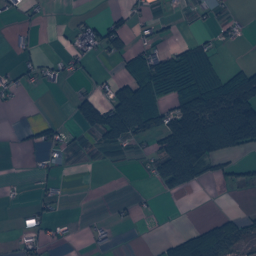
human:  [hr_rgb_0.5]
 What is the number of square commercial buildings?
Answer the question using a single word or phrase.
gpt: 0

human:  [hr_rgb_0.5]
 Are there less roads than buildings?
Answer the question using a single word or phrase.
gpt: yes

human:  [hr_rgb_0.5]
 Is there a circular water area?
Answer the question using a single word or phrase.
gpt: yes

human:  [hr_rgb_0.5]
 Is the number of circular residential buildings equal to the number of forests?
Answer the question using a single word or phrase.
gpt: no

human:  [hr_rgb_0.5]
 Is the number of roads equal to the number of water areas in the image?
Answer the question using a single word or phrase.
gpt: no

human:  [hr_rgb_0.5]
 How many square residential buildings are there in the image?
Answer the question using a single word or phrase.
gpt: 1

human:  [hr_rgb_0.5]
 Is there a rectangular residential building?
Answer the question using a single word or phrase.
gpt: yes

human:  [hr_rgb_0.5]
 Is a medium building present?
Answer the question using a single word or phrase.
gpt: yes

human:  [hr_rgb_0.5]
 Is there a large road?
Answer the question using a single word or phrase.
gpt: no

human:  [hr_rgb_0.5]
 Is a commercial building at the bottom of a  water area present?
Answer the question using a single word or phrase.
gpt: yes

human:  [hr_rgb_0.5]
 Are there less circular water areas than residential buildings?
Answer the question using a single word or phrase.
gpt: yes

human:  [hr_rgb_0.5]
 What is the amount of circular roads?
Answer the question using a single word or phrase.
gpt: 0

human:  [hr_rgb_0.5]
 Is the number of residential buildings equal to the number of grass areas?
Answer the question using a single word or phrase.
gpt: no

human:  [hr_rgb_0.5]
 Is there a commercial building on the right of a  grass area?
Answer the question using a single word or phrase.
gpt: yes

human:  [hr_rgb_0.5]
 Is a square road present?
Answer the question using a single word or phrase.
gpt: no

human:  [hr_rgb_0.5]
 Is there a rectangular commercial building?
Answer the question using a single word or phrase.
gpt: yes

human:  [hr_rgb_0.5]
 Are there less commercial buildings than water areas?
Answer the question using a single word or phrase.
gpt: yes

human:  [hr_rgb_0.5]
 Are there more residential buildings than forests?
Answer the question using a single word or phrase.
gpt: yes

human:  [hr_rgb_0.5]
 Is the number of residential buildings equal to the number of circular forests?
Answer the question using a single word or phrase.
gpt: no

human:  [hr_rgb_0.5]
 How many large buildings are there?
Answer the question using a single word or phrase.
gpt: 6

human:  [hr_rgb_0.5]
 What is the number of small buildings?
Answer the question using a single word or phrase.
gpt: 195

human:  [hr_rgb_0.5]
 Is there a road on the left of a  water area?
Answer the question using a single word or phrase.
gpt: yes

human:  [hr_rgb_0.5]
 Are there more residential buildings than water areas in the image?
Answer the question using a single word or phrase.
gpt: yes

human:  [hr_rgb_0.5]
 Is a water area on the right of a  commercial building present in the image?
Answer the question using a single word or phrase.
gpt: yes

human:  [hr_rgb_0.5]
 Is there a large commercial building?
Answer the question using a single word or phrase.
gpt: yes

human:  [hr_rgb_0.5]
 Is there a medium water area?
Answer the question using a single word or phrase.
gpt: yes

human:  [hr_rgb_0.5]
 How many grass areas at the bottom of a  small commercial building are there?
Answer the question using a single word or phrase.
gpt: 109

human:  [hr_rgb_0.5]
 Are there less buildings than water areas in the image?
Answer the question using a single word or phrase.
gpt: no

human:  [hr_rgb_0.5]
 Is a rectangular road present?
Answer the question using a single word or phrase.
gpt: no

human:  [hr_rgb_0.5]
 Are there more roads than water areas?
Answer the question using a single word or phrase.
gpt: yes

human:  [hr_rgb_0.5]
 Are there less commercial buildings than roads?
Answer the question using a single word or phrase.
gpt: yes

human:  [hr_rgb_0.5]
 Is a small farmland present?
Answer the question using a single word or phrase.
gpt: no

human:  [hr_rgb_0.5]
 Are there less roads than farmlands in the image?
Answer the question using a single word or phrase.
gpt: no

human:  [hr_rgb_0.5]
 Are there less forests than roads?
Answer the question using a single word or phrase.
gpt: yes

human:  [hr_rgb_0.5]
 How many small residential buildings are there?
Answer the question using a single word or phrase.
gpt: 183

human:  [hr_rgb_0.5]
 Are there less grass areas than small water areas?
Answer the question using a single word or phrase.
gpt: no